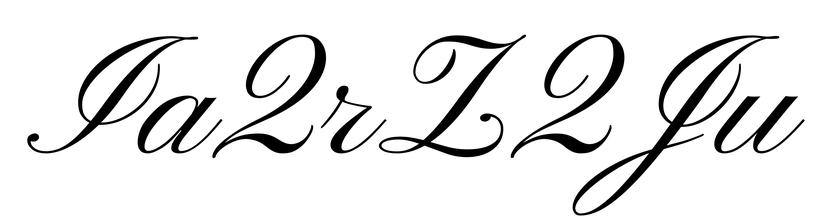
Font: PinyonScript-Regular